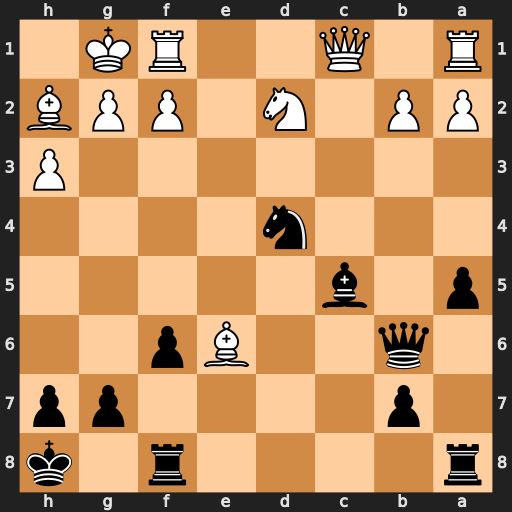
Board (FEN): r4r1k/1p4pp/1q2Bp2/p1b5/3n4/7P/PP1N1PPB/R1Q2RK1
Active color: b
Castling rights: -
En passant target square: -
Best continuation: Ne2+ Kh1 Nxc1